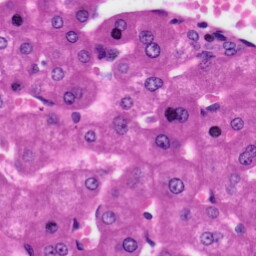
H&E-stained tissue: Liver